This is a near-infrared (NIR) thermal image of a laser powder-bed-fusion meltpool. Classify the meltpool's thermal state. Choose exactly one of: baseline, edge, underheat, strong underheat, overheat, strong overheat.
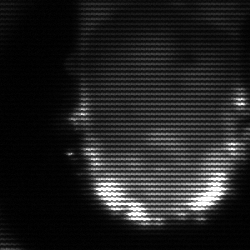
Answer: baseline